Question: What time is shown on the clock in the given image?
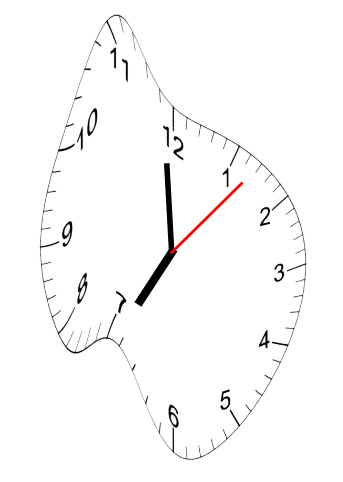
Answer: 06:59:07